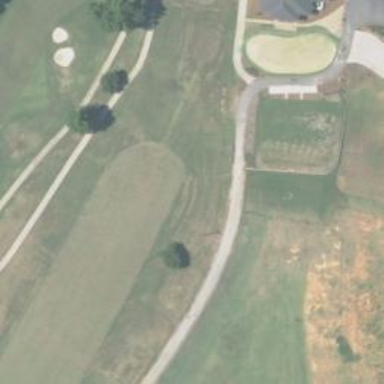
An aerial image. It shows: Service road designated as golf cart path.